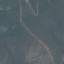
Land use / land cover class: HerbaceousVegetation